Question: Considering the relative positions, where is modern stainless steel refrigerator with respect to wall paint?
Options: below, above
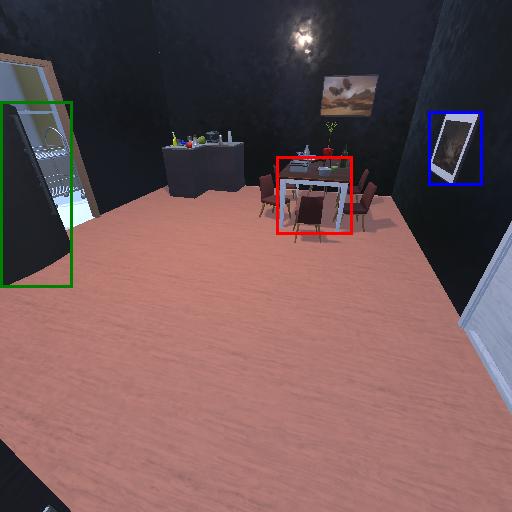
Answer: below